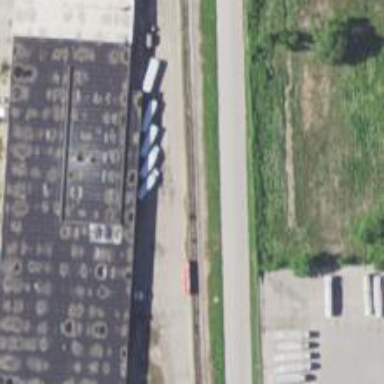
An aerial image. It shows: Industrial building.